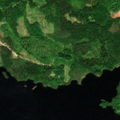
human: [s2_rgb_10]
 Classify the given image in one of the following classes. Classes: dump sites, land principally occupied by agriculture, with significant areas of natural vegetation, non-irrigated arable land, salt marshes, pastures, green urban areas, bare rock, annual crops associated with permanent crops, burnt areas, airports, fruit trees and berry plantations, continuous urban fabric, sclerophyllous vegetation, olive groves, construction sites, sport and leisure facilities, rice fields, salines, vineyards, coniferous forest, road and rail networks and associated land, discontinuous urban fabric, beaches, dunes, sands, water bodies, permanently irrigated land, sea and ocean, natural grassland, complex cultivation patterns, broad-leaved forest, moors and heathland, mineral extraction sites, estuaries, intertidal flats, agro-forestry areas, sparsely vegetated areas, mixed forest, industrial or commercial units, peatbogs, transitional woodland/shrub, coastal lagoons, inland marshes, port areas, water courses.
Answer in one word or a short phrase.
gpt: coniferous forest, mixed forest, water bodies